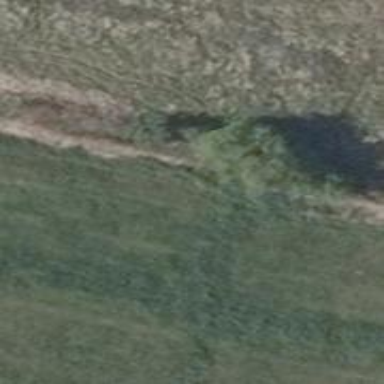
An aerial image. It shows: Deciduous broadleaved tree.